Chest X-ray:
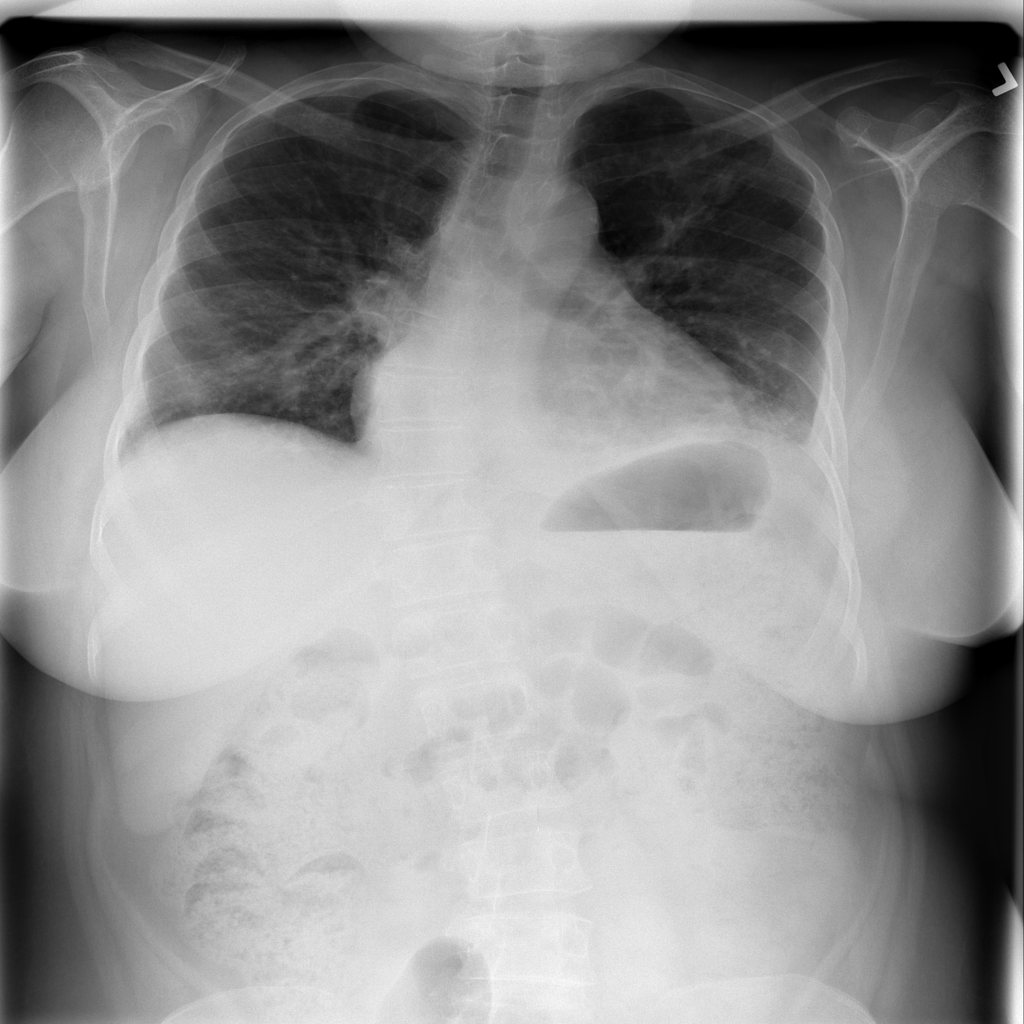
Findings: Consolidation, Effusion
No abnormal finding: no